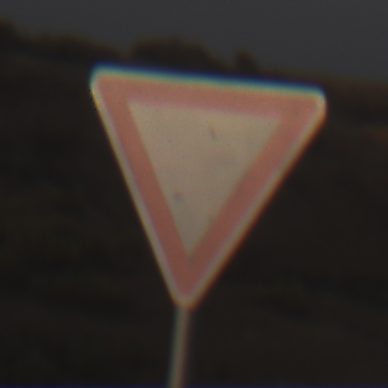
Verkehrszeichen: VorfahrtGewaehren
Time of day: SunriseSunset
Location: Outdoor (Nature)
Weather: PartlyCloudy
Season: NotSpecified
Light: Natural